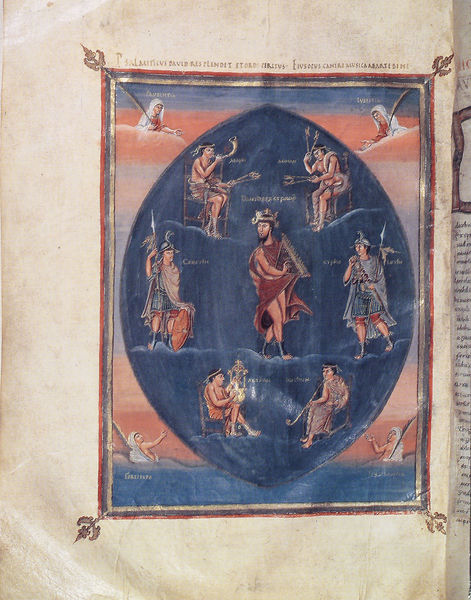
Titel: Vivian Bibel, Die erste Bibel des Karls des Kahlen
Standort: Herkunftsort: Tours, Kloster von Saint-Martin (EU - F)
Institution: Paris, Bibliothèque Nationale
Schlagwörter: blau, meer, umhang, wasser, weiß, männer, stuhl, zeichnung, rot, teppich, federn, rahmen, horn, gold, instrumente, musik, musiker, rosa, schrift, stab, lanze, pfeife, palmwedel, antike, buch, rechteck, druck, seite, helm, mythologie, buchseite, götter, griechisch, mittelalter, blattwerk, harfe, david, mystik, knick, abbildung, mandorla, buchmalerei, lura